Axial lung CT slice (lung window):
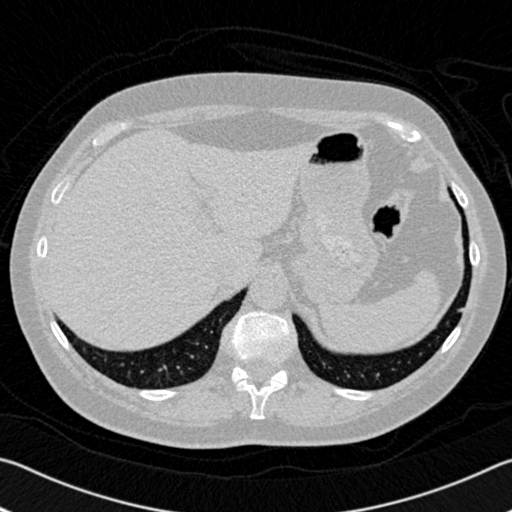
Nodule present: no